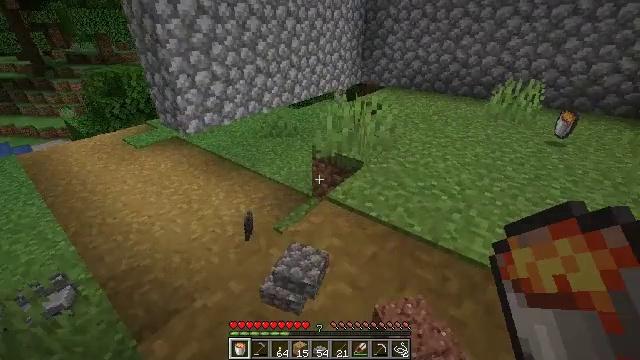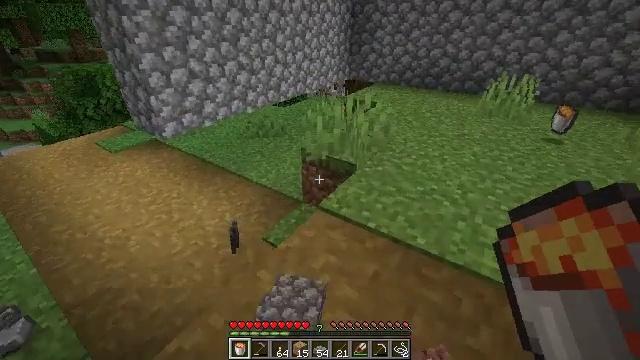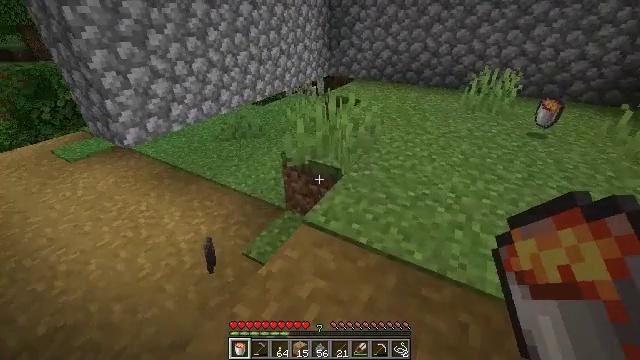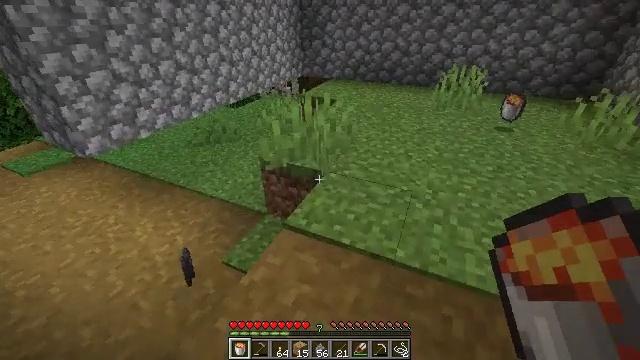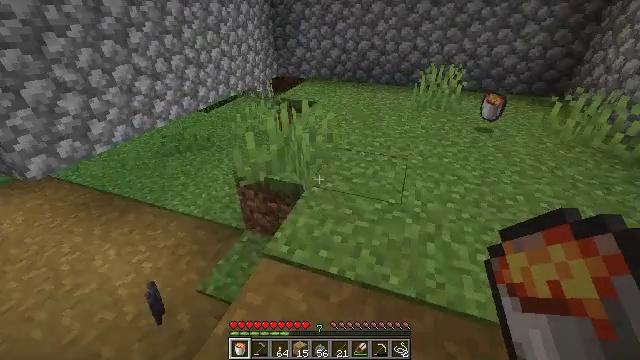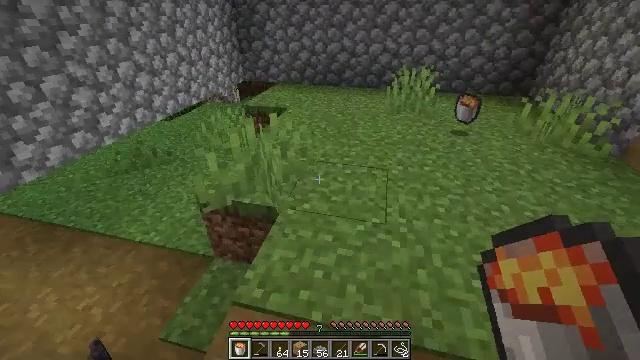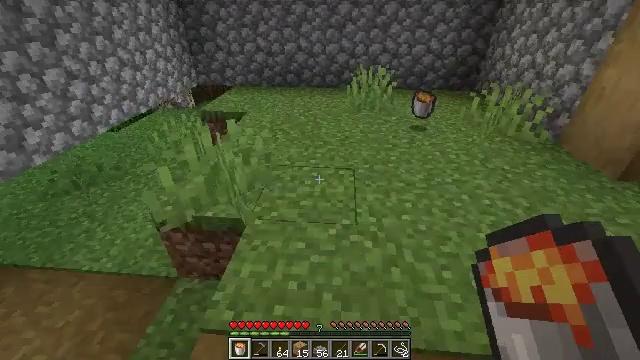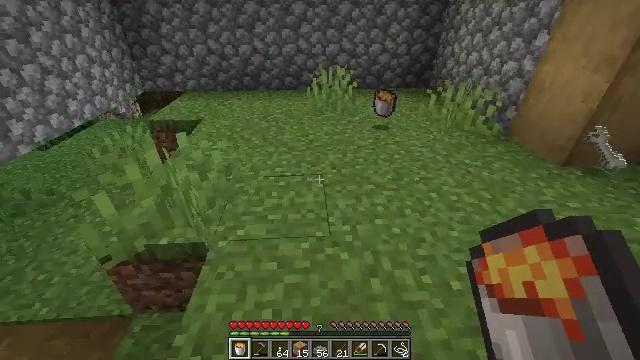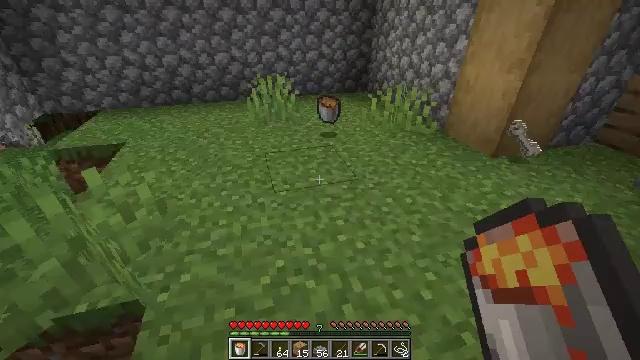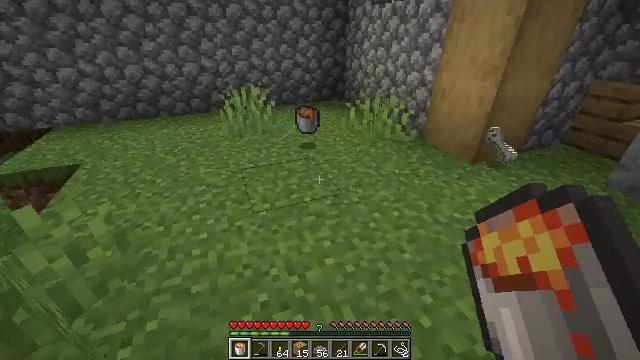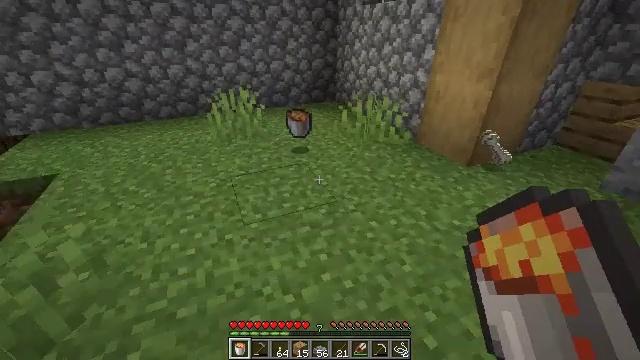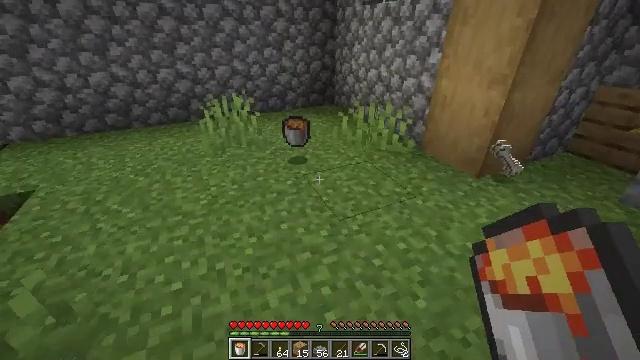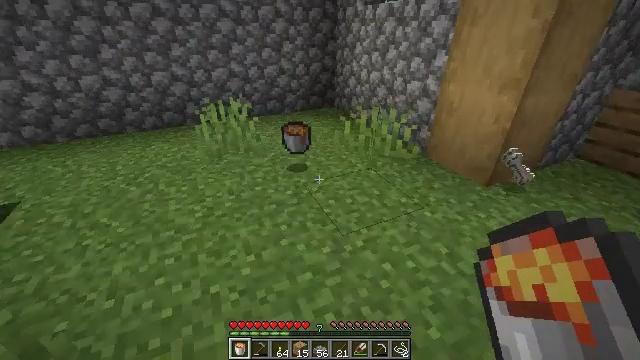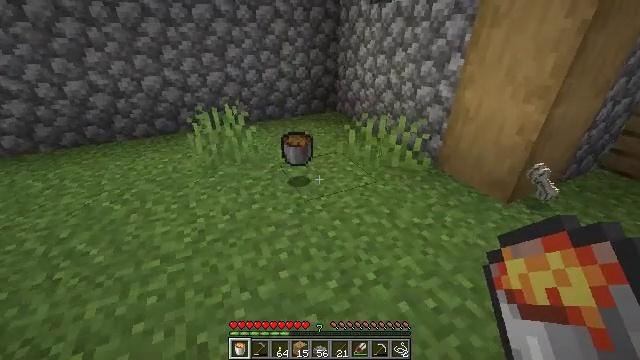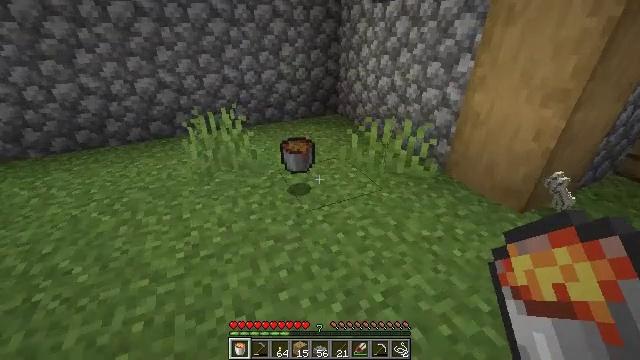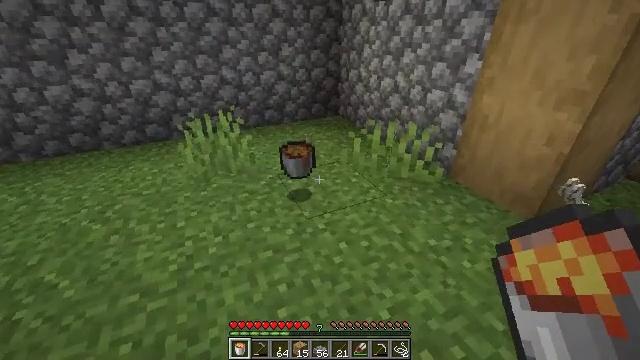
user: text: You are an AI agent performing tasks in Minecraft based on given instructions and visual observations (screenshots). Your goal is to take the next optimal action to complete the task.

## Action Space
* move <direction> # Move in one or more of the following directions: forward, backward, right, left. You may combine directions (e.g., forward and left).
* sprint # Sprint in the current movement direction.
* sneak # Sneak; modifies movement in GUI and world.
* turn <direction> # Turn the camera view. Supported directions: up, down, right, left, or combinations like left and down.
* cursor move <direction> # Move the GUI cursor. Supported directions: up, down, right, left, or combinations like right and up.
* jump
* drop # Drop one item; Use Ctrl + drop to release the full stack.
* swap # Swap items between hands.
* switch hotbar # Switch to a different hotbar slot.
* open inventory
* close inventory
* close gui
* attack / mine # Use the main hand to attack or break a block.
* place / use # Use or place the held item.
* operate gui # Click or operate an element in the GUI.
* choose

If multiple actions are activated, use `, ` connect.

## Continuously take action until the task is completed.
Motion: motion action
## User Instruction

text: Left click on the bell to mine it.
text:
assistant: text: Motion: move forward, turn right
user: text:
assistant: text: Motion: move forward, turn right
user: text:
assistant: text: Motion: move forward, turn right
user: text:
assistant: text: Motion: move forward, turn right
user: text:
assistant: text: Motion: move forward, turn right
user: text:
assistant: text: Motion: move forward, turn right
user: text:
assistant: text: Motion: move forward, turn right
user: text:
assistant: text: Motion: move forward, turn right
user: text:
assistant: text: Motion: move forward, turn right and up
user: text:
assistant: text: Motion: move forward, turn right
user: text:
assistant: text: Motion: move forward
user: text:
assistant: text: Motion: move forward
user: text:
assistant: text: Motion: move forward
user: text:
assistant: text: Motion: move forward
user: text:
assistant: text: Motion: move forward
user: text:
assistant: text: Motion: move forward
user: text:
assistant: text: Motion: move forward
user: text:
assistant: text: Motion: move forward
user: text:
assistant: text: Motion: move forward
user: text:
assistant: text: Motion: move forward
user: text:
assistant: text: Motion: move forward, turn left and down
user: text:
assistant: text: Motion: move forward, turn left and down
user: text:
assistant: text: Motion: move forward, turn left
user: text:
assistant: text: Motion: move forward, turn left
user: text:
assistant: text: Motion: move forward, turn left
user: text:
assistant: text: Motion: move forward, turn left
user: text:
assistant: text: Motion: move forward, turn left
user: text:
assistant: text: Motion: move forward, turn left
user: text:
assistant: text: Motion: move forward, turn left
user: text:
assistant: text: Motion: move forward, turn left and up